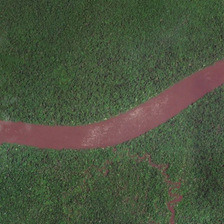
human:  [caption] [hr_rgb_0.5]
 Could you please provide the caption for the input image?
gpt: many green trees are in two sides of a khaki river .

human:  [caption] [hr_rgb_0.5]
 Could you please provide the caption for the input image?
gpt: many green trees are in two sides of a khaki river .

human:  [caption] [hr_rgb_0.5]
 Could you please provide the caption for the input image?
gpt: many green trees are in two sides of a khaki river .

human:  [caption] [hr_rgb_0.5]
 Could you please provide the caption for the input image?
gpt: many green trees are in two sides of a khaki river .

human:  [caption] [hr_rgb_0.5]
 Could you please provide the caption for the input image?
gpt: many green trees are in two sides of a khaki river .